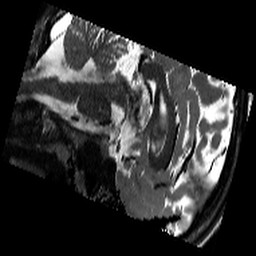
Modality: T2w
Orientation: sagittal